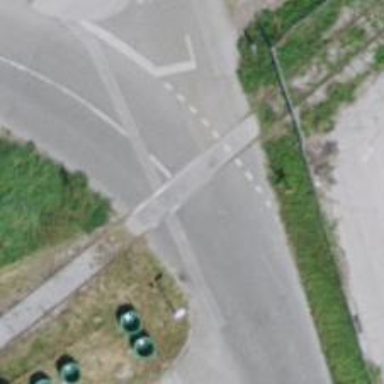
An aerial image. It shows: Railway level crossing.